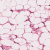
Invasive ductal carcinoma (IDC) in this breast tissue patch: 1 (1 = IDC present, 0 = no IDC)